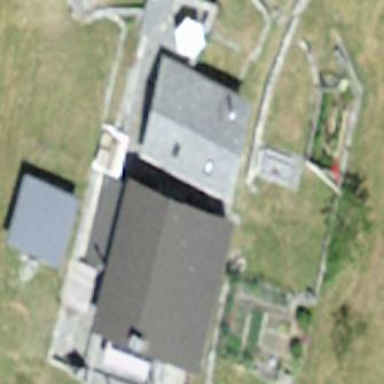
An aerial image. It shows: Simple and straightforward house.